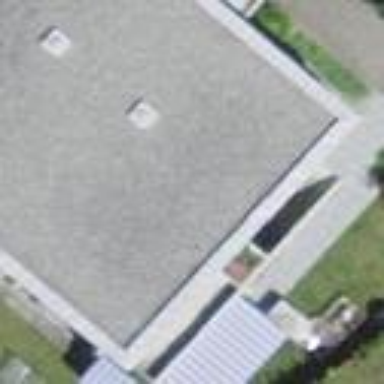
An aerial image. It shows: Flat-roofed residential building.